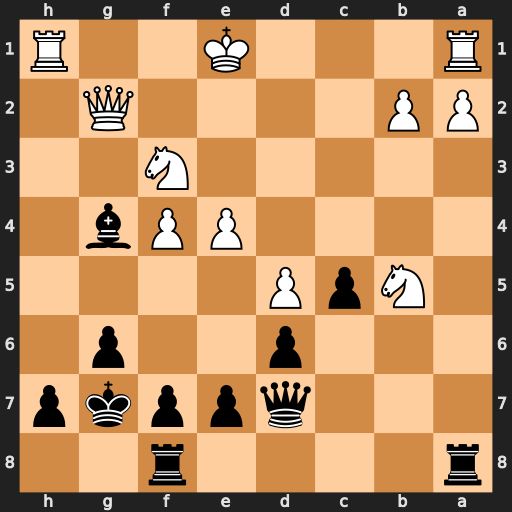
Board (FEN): r4r2/3qppkp/3p2p1/1NpP4/4PPb1/5N2/PP4Q1/R3K2R
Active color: b
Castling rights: KQ
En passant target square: -
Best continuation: Bxf3 Qxf3 Qxb5